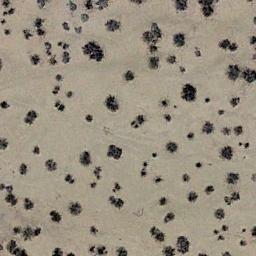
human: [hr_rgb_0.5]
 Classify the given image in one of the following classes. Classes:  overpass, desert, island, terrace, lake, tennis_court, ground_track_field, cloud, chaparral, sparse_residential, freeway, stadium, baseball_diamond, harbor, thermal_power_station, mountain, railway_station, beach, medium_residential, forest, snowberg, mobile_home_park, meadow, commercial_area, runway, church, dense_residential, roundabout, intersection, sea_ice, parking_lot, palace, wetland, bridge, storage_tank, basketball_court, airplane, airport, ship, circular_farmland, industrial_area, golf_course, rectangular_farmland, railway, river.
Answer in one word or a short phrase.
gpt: chaparral